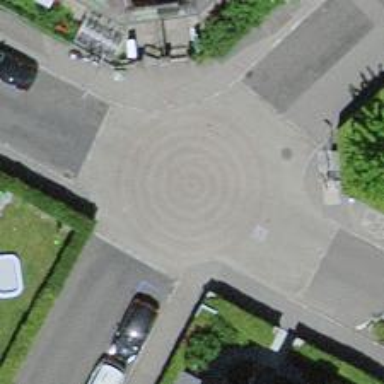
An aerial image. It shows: Table-style traffic calming feature.